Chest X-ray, AP view. Patient: 57 years old, sex F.
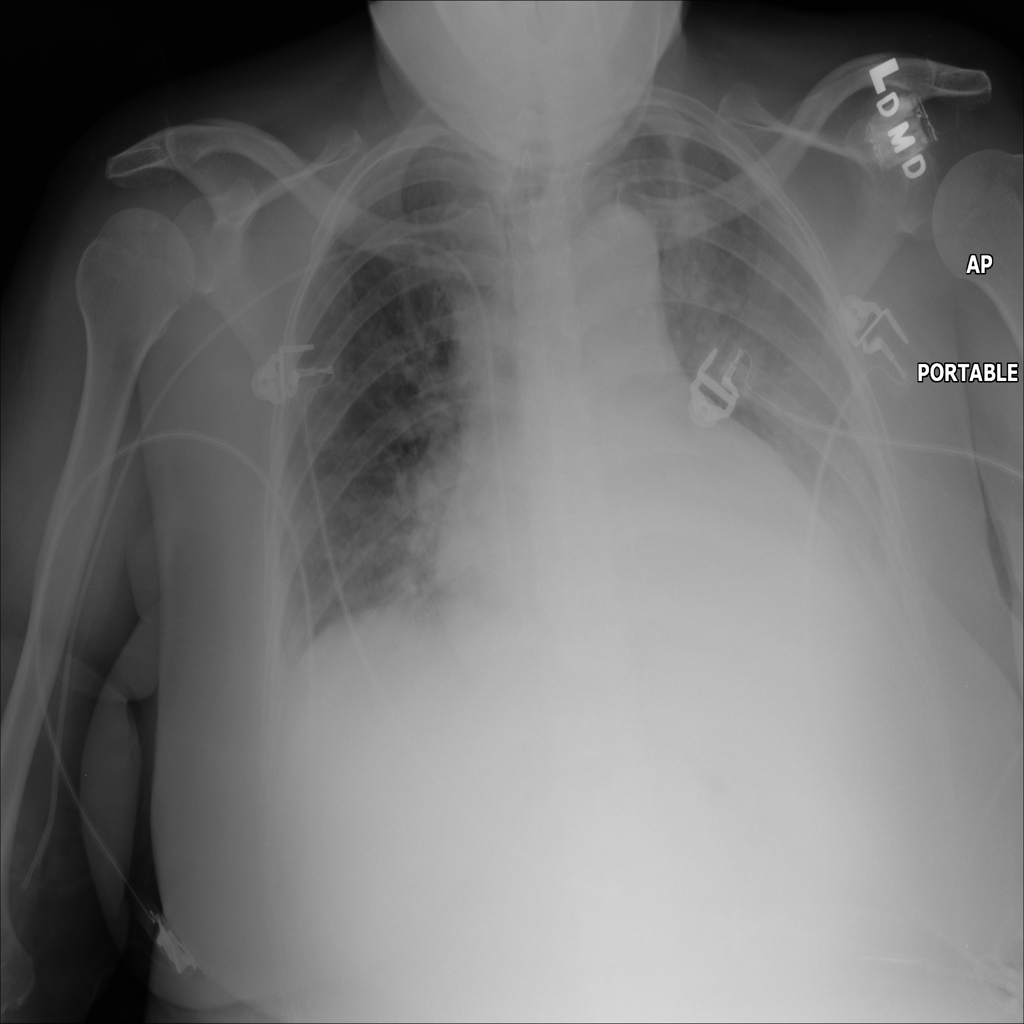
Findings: Effusion, Infiltration